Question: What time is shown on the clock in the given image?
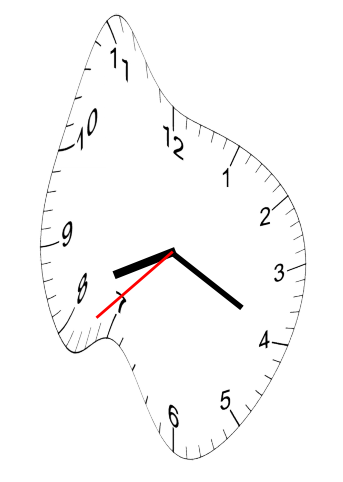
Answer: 08:19:38